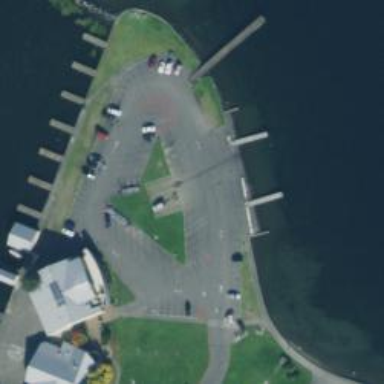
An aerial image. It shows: Slipway on leisure land.